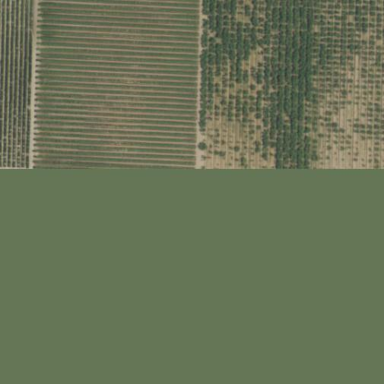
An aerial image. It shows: Vineyard.